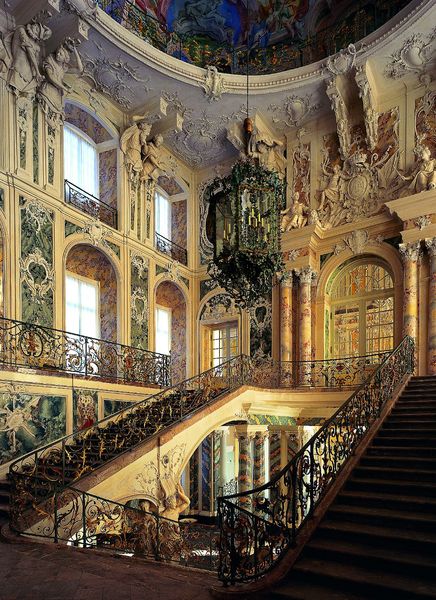
Titel: Treppenhaus von Schloß Augustusburg in Brühl
Künstler: Balthasar Neumann
Standort: Brühl, Schloß Augustusburg (EU - D - NRW)
Schlagwörter: gemälde, frauen, gelb, grün, bunt, fenster, glas, licht, schmuck, säulen, tür, gebäude, rot, schloss, ornament, teppich, wand, stein, bild, decke, figuren, treppe, treppen, weib, weiber, verzierung, kronleuchter, leuchter, lüster, stuck, aufgang, geländer, stufen, tor, foto, burg, palast, stockwerk, verziert, treppenhaus, treppengeländer, fresko, potral, nischen, etage, deckenmalerei, treppenaufgang, luster, erster, stiegenhaus